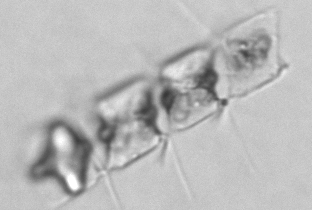
Label: Chaetoceros_didymus